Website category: phone
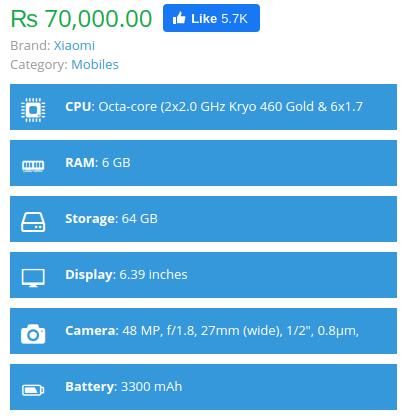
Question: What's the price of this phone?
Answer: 70,000.00

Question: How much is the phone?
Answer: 70,000.00

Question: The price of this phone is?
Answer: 70,000.00

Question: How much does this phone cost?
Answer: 70,000.00

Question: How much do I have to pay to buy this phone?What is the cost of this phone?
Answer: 70,000.00

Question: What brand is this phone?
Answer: Xiaomi

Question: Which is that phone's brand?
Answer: Xiaomi

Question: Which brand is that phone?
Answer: Xiaomi

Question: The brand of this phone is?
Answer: Xiaomi

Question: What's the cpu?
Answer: Octa-core (2x2.0 GHz Kryo 460 Gold & 6x1.7 GHz Kryo 460 Silver)

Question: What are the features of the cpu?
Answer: Octa-core (2x2.0 GHz Kryo 460 Gold & 6x1.7 GHz Kryo 460 Silver)

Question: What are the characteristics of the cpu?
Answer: Octa-core (2x2.0 GHz Kryo 460 Gold & 6x1.7 GHz Kryo 460 Silver)

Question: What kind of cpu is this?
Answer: Octa-core (2x2.0 GHz Kryo 460 Gold & 6x1.7 GHz Kryo 460 Silver)

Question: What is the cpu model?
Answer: Octa-core (2x2.0 GHz Kryo 460 Gold & 6x1.7 GHz Kryo 460 Silver)

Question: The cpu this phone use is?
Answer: Octa-core (2x2.0 GHz Kryo 460 Gold & 6x1.7 GHz Kryo 460 Silver)

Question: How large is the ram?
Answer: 6 GB

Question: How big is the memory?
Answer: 6 GB

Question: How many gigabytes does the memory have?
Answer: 6 GB

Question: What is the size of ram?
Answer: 6 GB

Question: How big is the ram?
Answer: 6 GB

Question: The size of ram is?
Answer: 6 GB

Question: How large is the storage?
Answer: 64 GB

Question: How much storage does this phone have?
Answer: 64 GB

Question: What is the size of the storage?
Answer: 64 GB

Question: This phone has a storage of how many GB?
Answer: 64 GB

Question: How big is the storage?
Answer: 64 GB

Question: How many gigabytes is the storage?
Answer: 64 GB

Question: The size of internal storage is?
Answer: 64 GB

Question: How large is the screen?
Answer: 6.39 inches

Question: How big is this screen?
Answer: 6.39 inches

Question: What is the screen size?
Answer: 6.39 inches

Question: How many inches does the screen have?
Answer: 6.39 inches

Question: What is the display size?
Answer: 6.39 inches

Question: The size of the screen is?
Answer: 6.39 inches

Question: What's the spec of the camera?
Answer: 48 MP, f/1.8, 27mm (wide), 1/2", 0.8m, PDAF 13 MP, (wide) 8 MP, (telephoto), PDAF, 2x optical zoom

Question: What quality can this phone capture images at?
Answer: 48 MP, f/1.8, 27mm (wide), 1/2", 0.8m, PDAF 13 MP, (wide) 8 MP, (telephoto), PDAF, 2x optical zoom

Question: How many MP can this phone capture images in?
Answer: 48 MP, f/1.8, 27mm (wide), 1/2", 0.8m, PDAF 13 MP, (wide) 8 MP, (telephoto), PDAF, 2x optical zoom

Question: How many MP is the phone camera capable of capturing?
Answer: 48 MP, f/1.8, 27mm (wide), 1/2", 0.8m, PDAF 13 MP, (wide) 8 MP, (telephoto), PDAF, 2x optical zoom

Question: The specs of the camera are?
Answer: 48 MP, f/1.8, 27mm (wide), 1/2", 0.8m, PDAF 13 MP, (wide) 8 MP, (telephoto), PDAF, 2x optical zoom

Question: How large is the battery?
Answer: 3300 mAh

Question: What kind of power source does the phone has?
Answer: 3300 mAh

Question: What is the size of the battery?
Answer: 3300 mAh

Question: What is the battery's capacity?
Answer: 3300 mAh

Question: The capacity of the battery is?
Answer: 3300 mAh